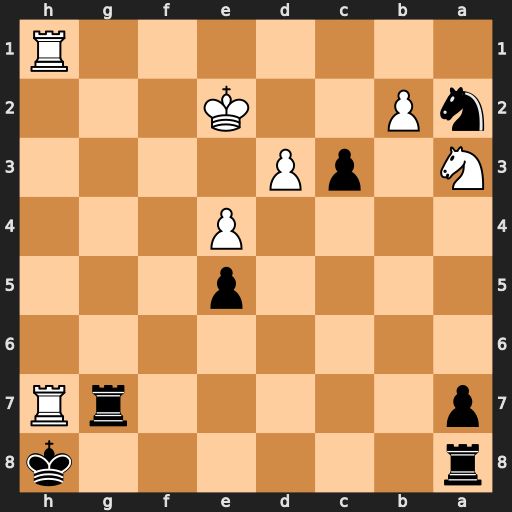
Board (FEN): r6k/p5rR/8/4p3/4P3/N1pP4/nP2K3/7R
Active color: b
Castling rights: -
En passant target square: -
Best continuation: Rxh7 Rxh7+ Kxh7